Question: I've noticed an interesting anomaly when running Chrome 40.0.2214.10 beta-m (64-bit) on Win7. Admittedly, I have yet to test this on other browsers.
In the screenshot below you will see to eBay item pages -- the first has a title which renders as a Serif (is that Times New Roman) in the Chrome Title Tab. The latter renders in the standard Sans-Serif Chrome font.

The URL for the first example is here: <URL>
My principle question is whether or not this is something that I can reproduce using any combination of markup, javascript or other file or server-side settings -- or whether or not this is some kind of unusual bug or setting in my local browser settings.
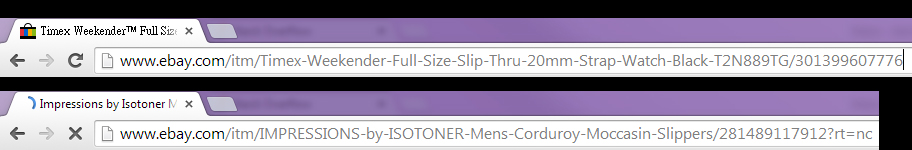
Answer: This is a bug with certain characters in Chrome, if you copy and paste (for example, into a Chrome URL bar):
Mens Mickey Mouse T Shirt
You will see the rendering issue appear in the Input Form. (Note: the character 'U+0091' appears between the "n" and "s" in "Mens" here.)